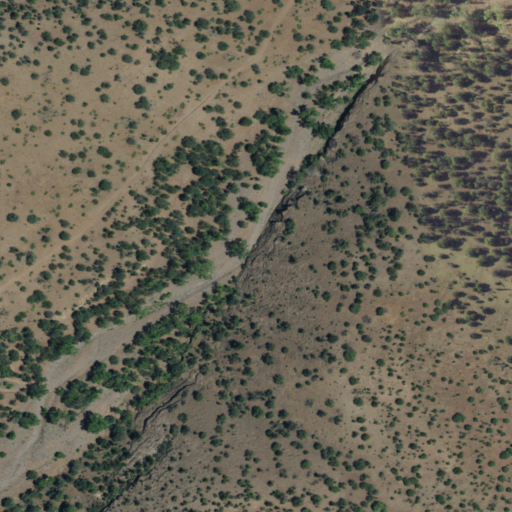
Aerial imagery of valley in New Mexico named Vigil Canyon containing evergreen forest, shrub, and low intensity development